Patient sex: M
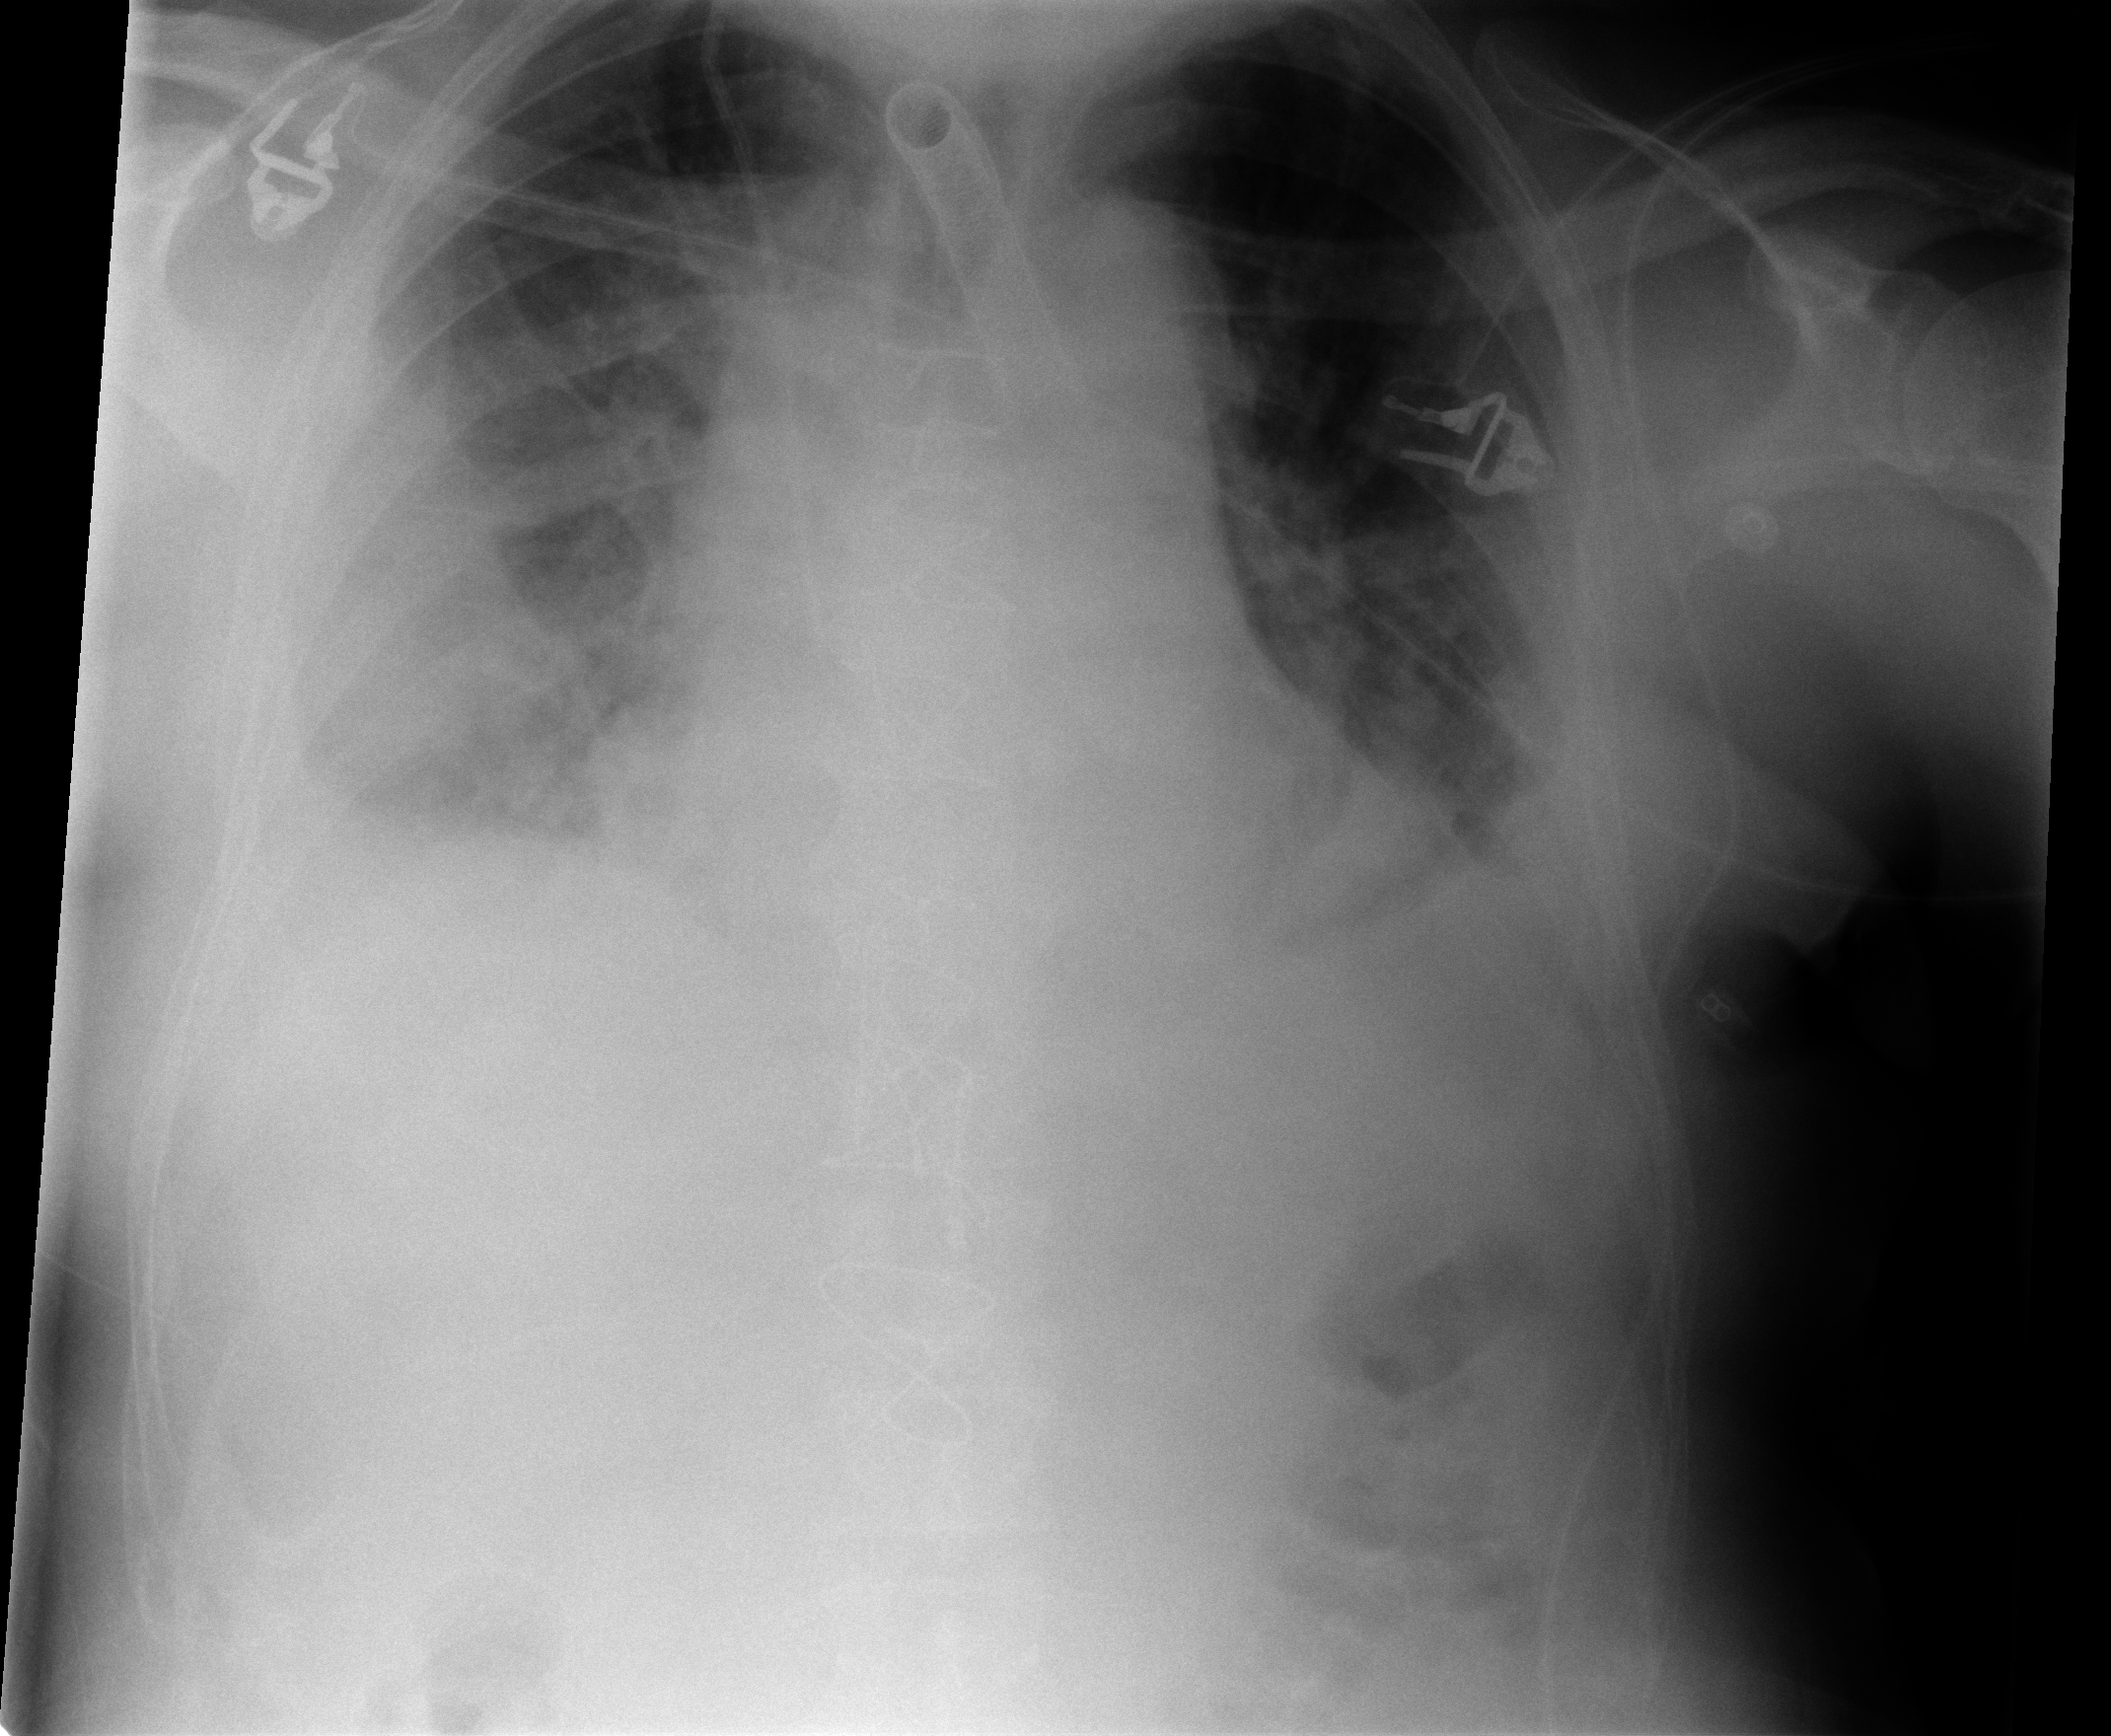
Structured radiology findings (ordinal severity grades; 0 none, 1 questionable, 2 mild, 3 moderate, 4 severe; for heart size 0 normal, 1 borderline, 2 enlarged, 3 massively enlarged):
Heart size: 2
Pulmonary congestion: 2
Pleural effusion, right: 3
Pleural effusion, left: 2
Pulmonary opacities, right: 2
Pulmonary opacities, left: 0
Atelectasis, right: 3
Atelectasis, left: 2